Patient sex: F
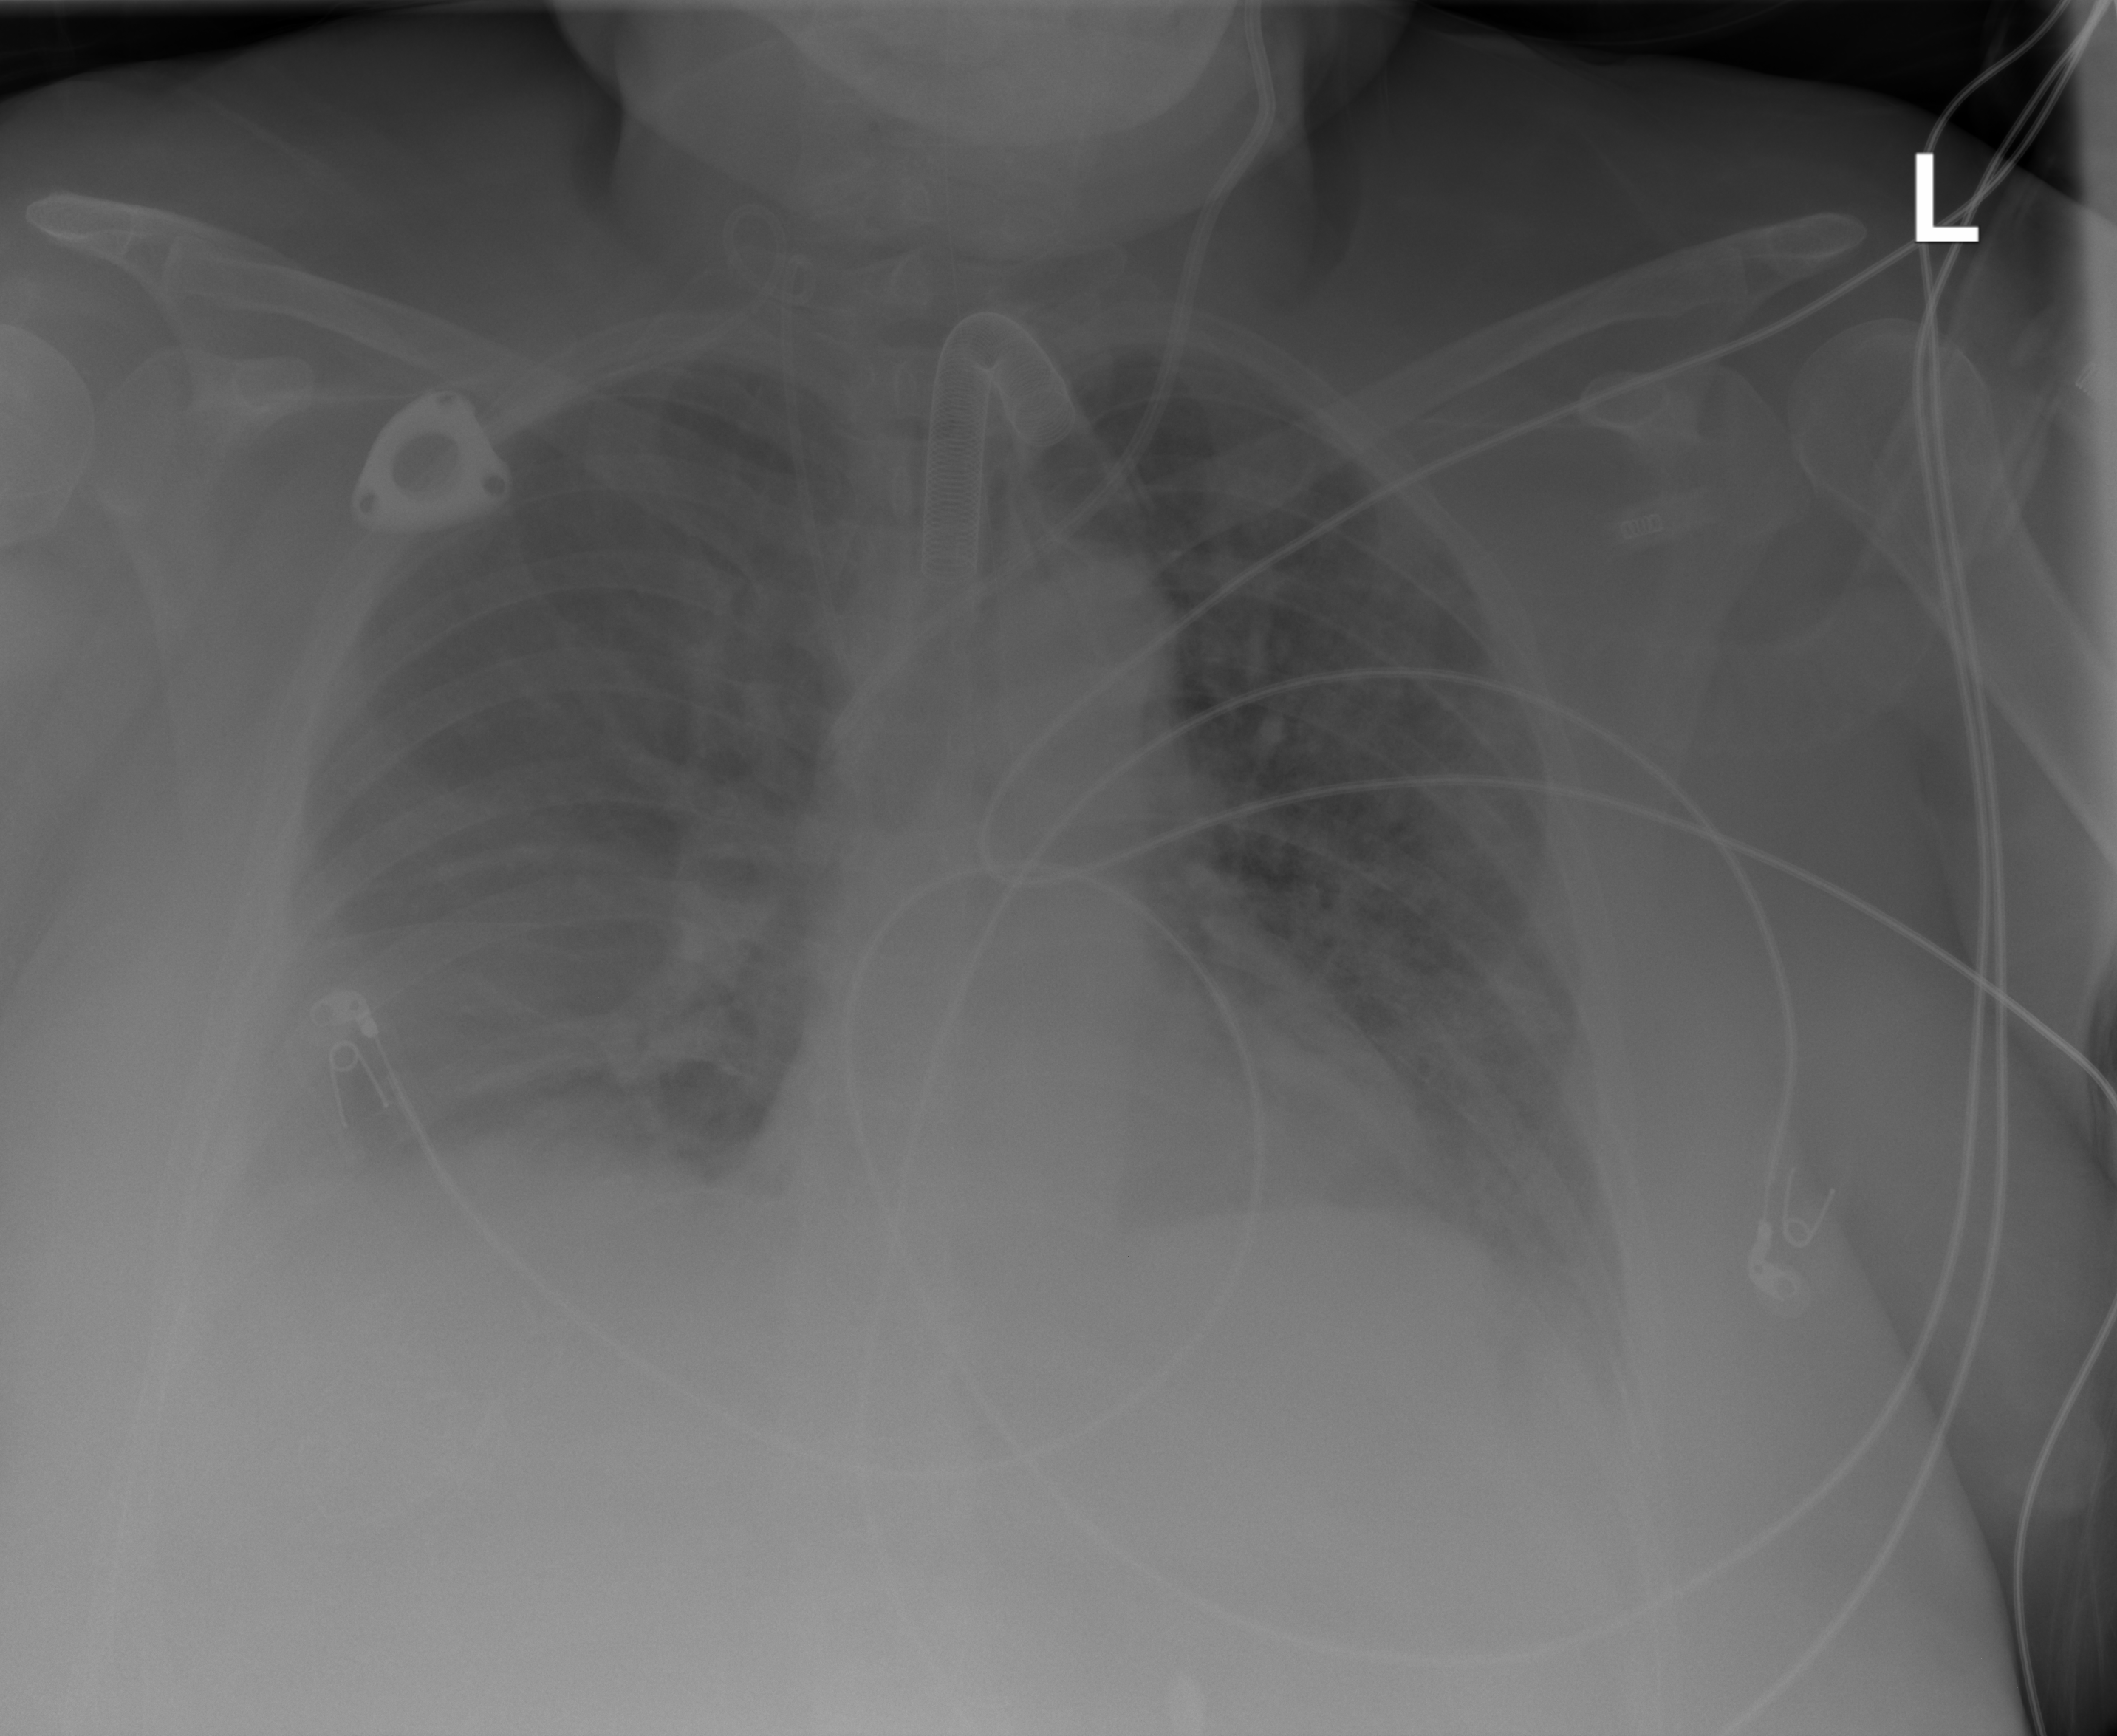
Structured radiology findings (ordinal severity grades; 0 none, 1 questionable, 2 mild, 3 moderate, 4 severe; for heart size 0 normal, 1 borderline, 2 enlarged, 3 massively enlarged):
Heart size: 2
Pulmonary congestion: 2
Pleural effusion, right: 3
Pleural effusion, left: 2
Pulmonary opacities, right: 2
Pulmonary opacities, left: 3
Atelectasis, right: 2
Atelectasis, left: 2